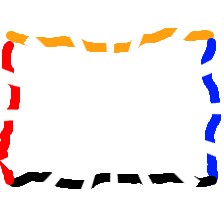
Shape: rectangle